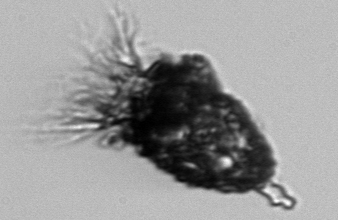
Label: Stenosemella_pacifica